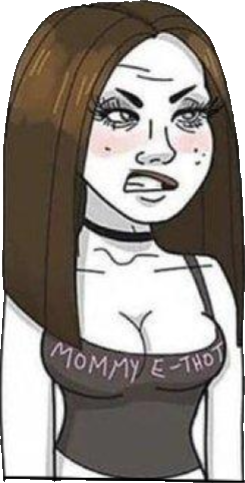
Label: 5_E-Thot